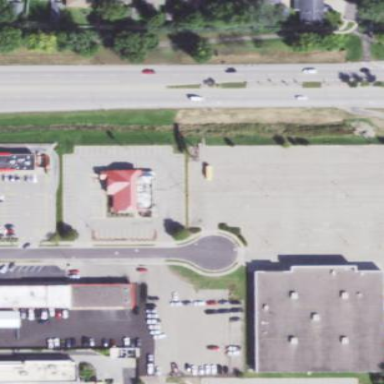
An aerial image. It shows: Retail customer parking area with surface designation.